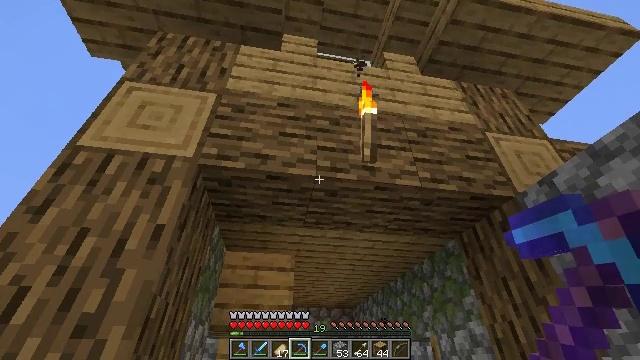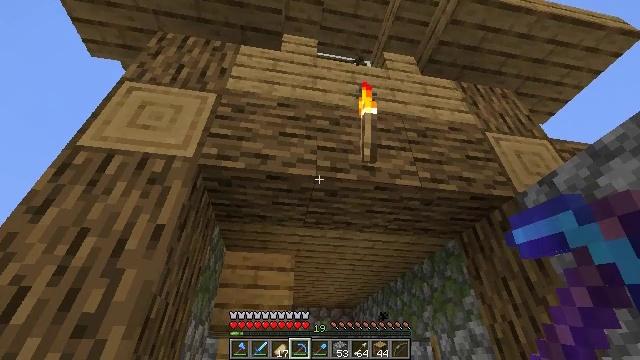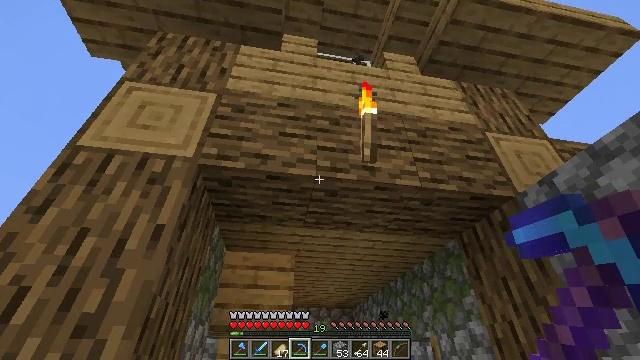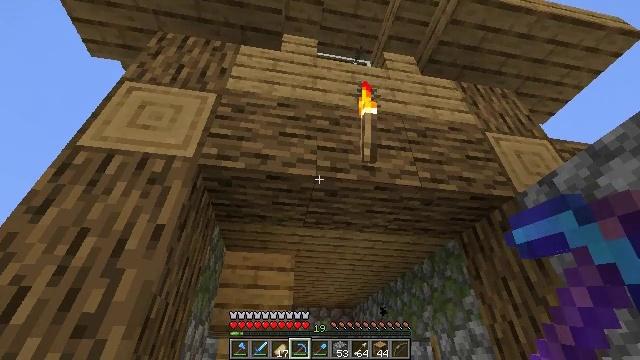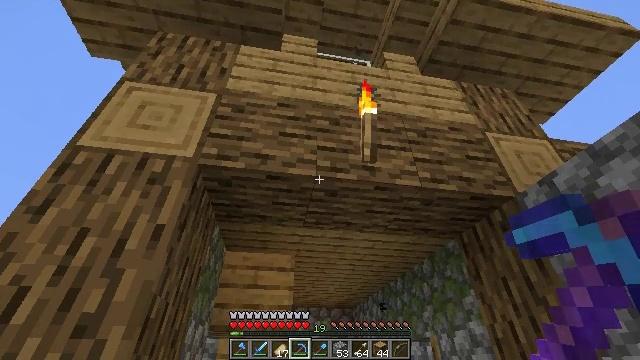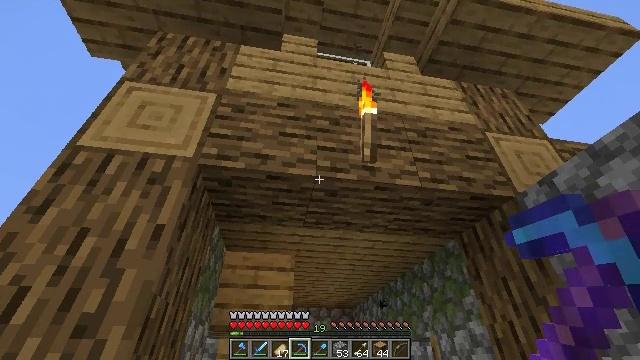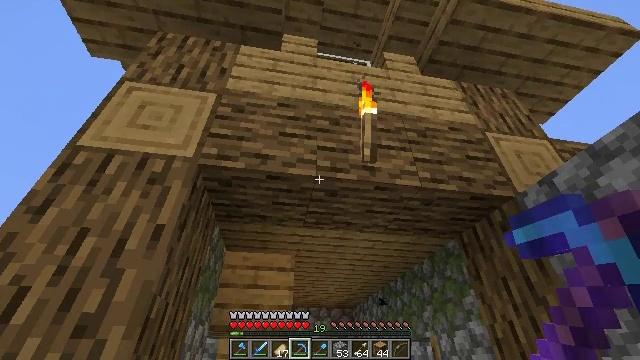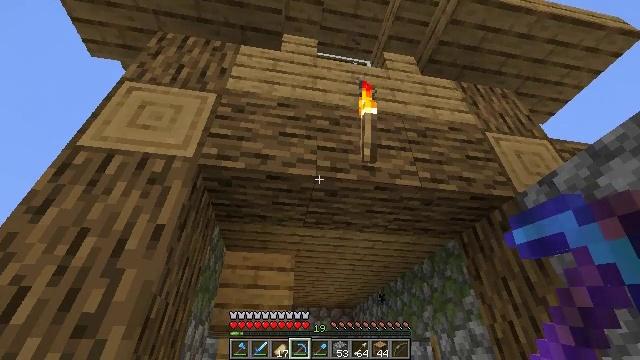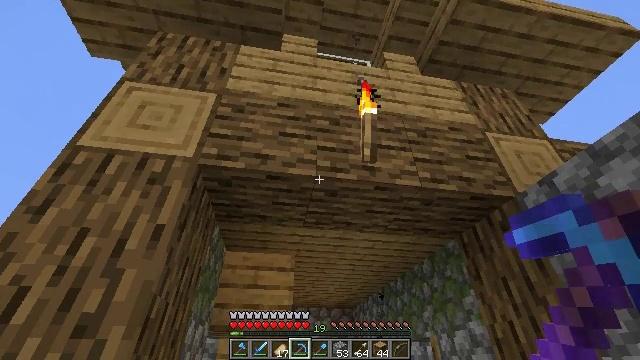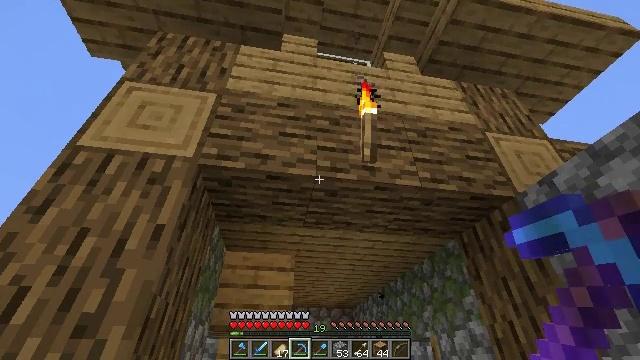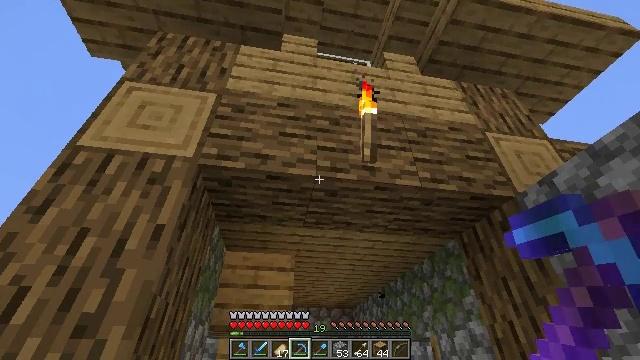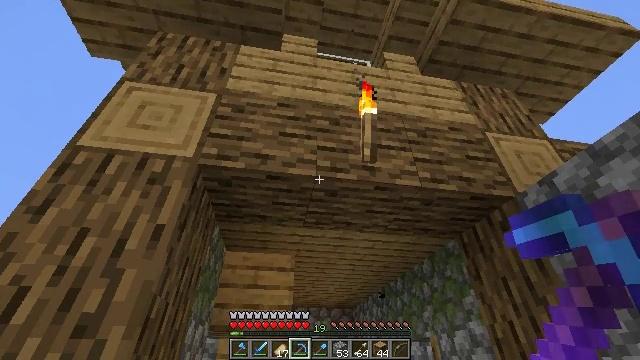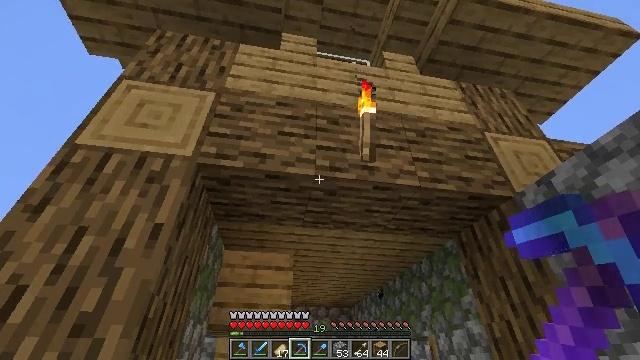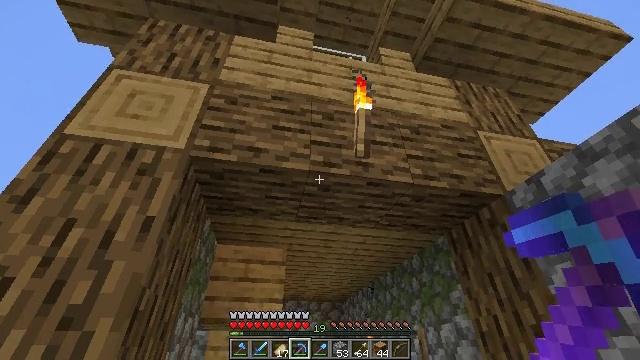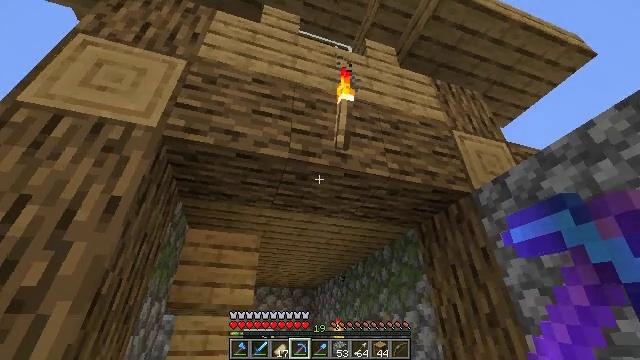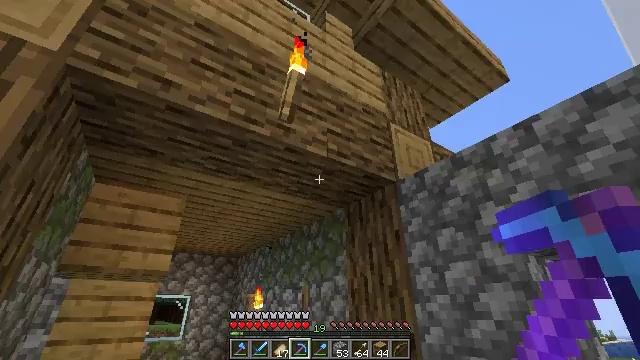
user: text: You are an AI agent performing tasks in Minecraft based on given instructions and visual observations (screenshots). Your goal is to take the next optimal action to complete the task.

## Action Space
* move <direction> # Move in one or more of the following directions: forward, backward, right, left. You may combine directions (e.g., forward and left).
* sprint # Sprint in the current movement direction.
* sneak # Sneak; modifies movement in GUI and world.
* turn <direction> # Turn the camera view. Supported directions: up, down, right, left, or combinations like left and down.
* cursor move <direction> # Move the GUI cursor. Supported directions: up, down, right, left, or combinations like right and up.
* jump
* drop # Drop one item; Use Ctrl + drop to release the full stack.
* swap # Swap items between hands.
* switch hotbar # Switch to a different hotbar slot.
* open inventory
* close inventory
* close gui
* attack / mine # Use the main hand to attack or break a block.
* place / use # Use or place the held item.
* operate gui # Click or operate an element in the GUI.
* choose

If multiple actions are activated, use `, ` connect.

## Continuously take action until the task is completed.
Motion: motion action
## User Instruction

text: Destroy the oak door to retrieve it.
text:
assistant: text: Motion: no_op
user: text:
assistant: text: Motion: no_op
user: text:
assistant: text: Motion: no_op
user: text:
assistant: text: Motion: no_op
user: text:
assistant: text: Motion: no_op
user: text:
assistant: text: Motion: no_op
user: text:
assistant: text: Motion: no_op
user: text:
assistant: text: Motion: no_op
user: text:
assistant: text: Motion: no_op
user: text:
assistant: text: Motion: no_op
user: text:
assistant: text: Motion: no_op
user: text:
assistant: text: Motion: no_op
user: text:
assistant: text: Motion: turn right and down
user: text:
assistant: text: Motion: turn right and down
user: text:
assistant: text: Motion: turn right and down
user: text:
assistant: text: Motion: turn right and down
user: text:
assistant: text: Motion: turn right and down
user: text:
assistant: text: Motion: turn right and down
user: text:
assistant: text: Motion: turn right
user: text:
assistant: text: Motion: turn right
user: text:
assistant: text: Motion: turn right and down
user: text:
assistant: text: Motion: turn right and down
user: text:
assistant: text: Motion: turn right
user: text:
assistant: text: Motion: no_op
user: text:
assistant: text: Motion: no_op
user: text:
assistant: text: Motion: no_op
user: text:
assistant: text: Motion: turn right and down
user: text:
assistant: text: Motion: turn right and down
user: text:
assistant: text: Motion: turn right and down
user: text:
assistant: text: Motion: turn right